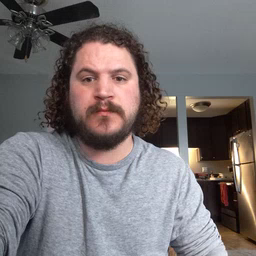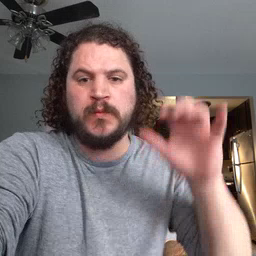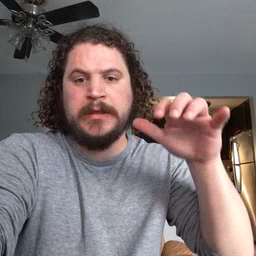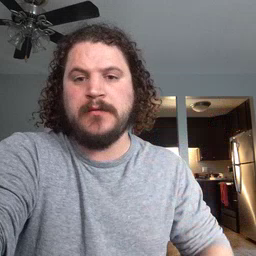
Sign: rain